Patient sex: M
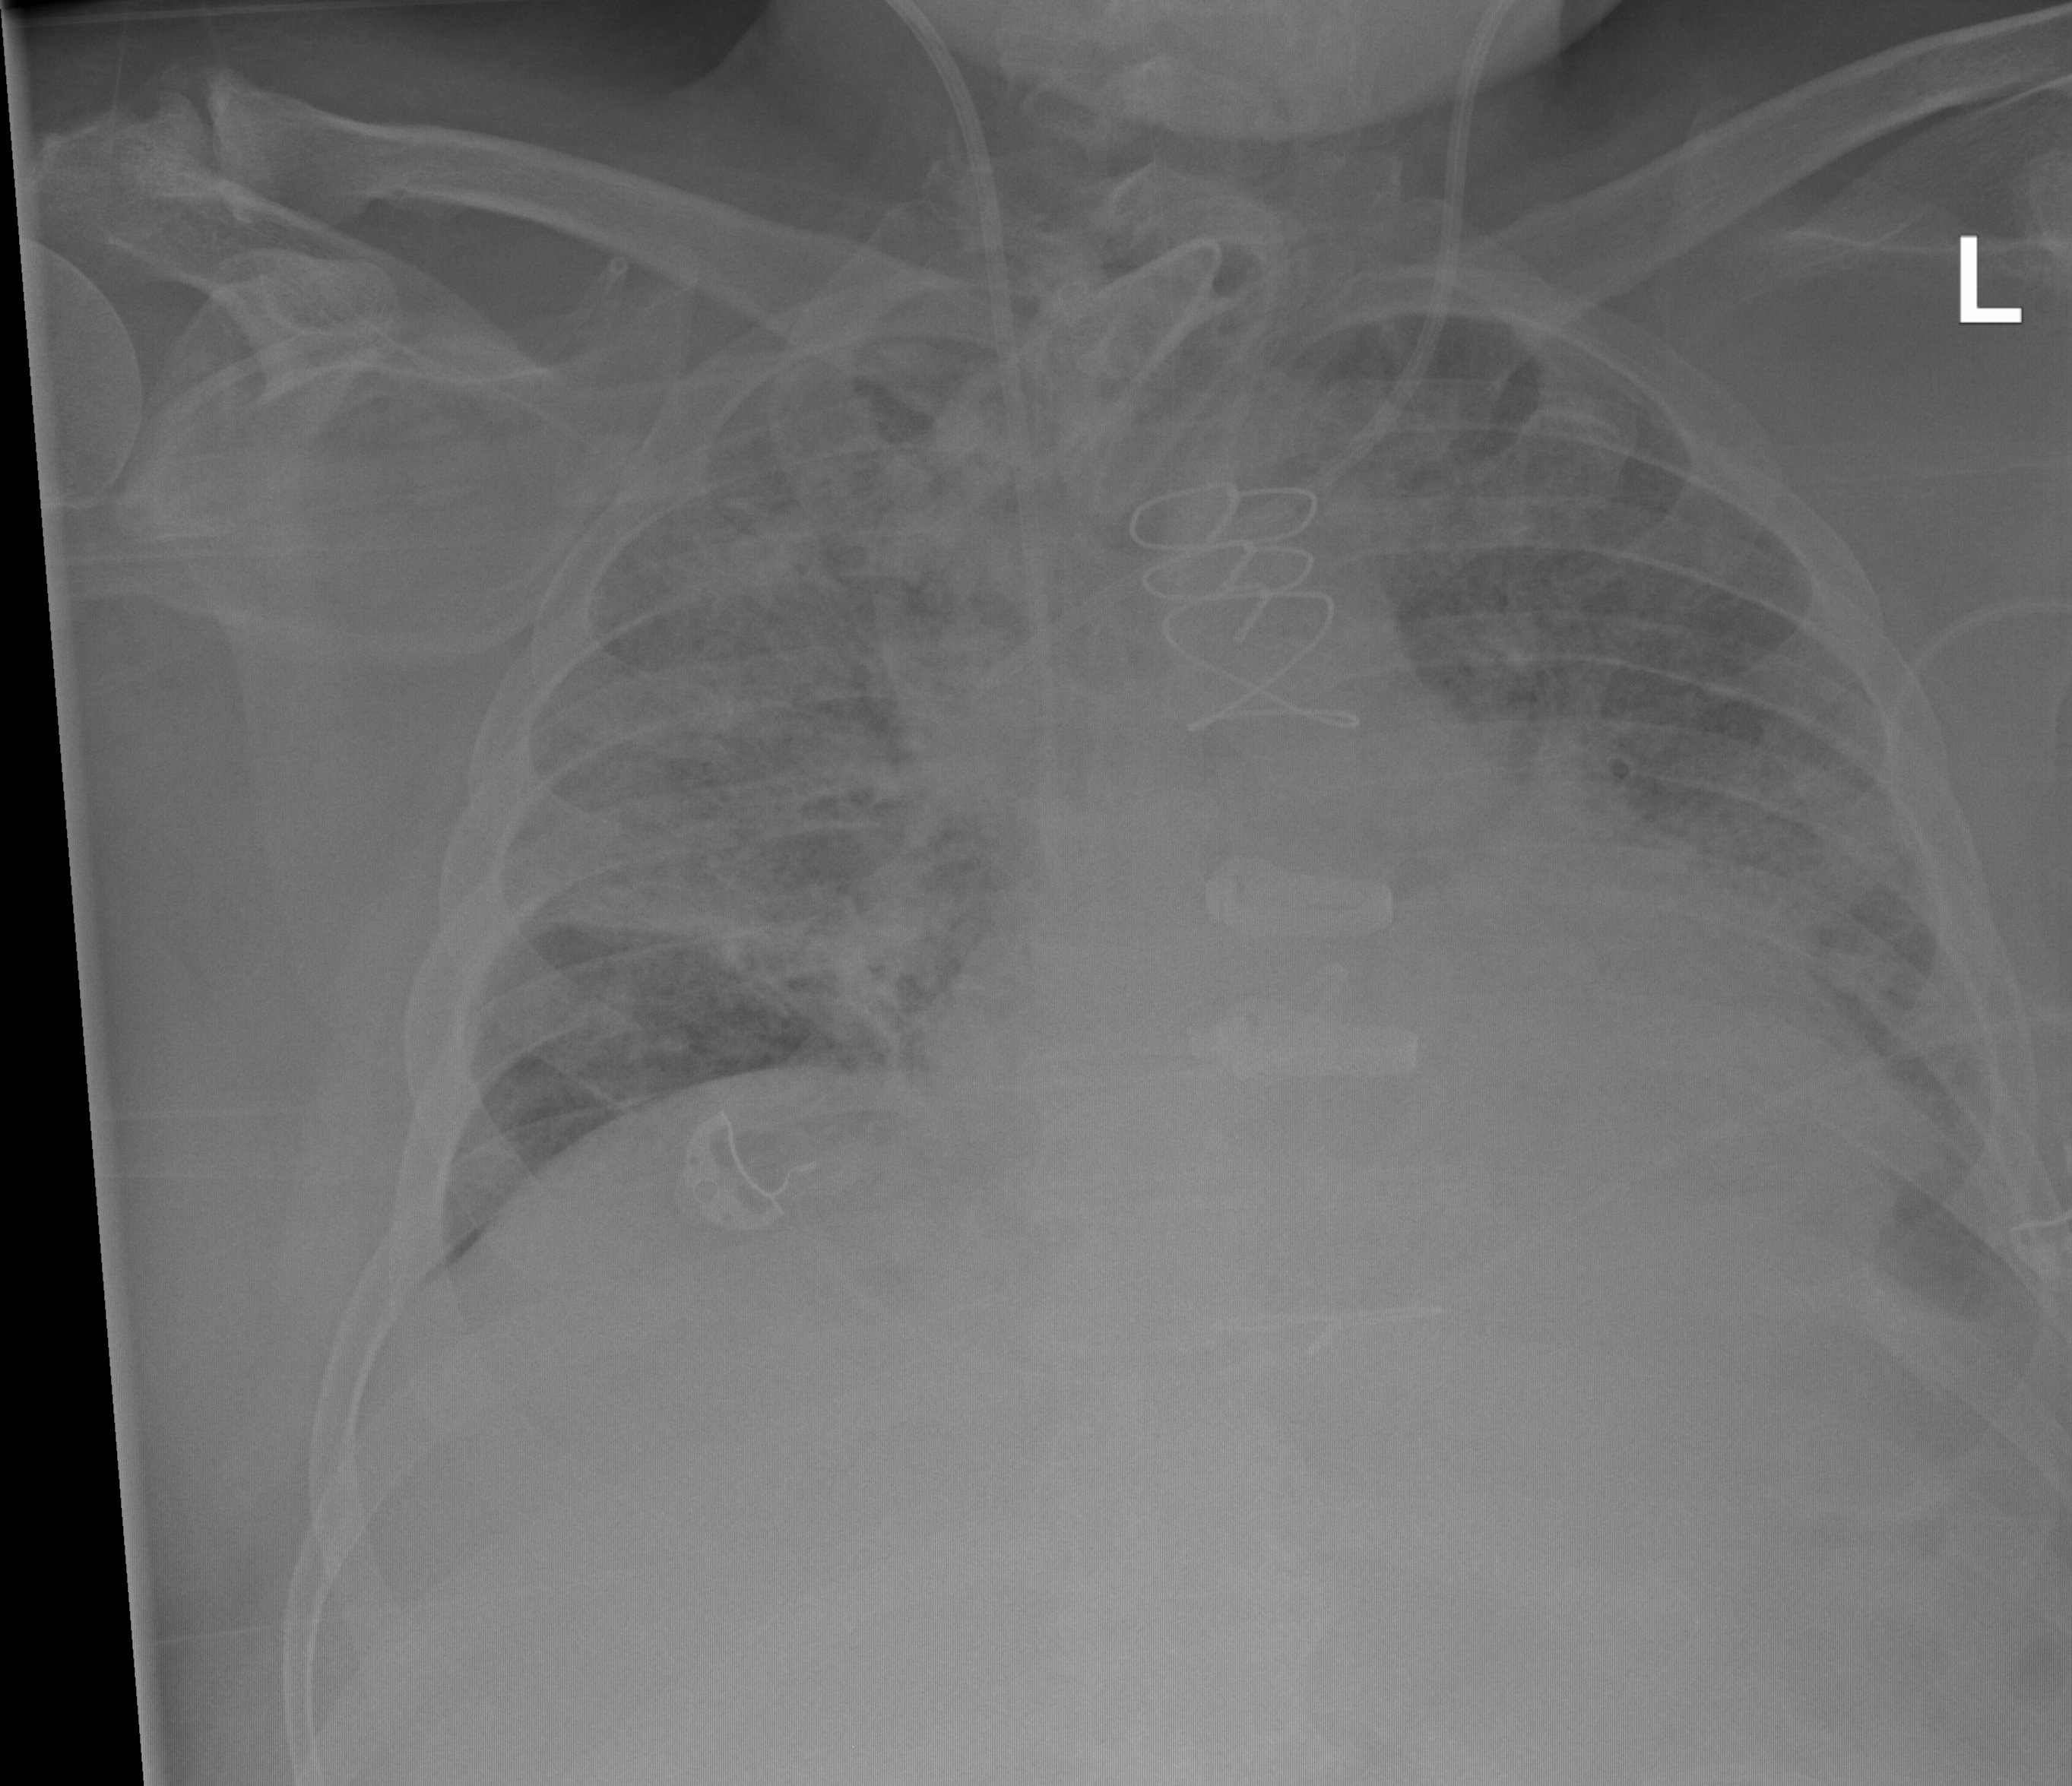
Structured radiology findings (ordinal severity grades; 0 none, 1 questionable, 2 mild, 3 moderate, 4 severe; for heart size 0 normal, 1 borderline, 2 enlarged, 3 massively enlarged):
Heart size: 2
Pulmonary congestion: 2
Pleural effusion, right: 0
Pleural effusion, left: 0
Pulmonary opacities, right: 3
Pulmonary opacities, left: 3
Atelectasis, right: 2
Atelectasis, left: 2